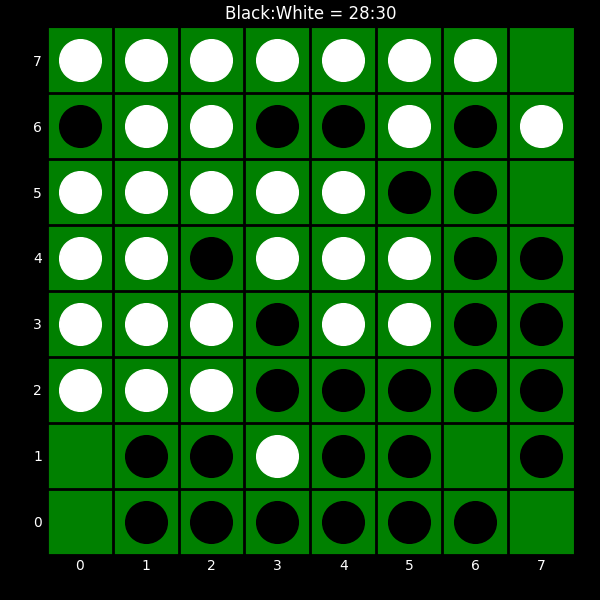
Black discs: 28
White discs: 30